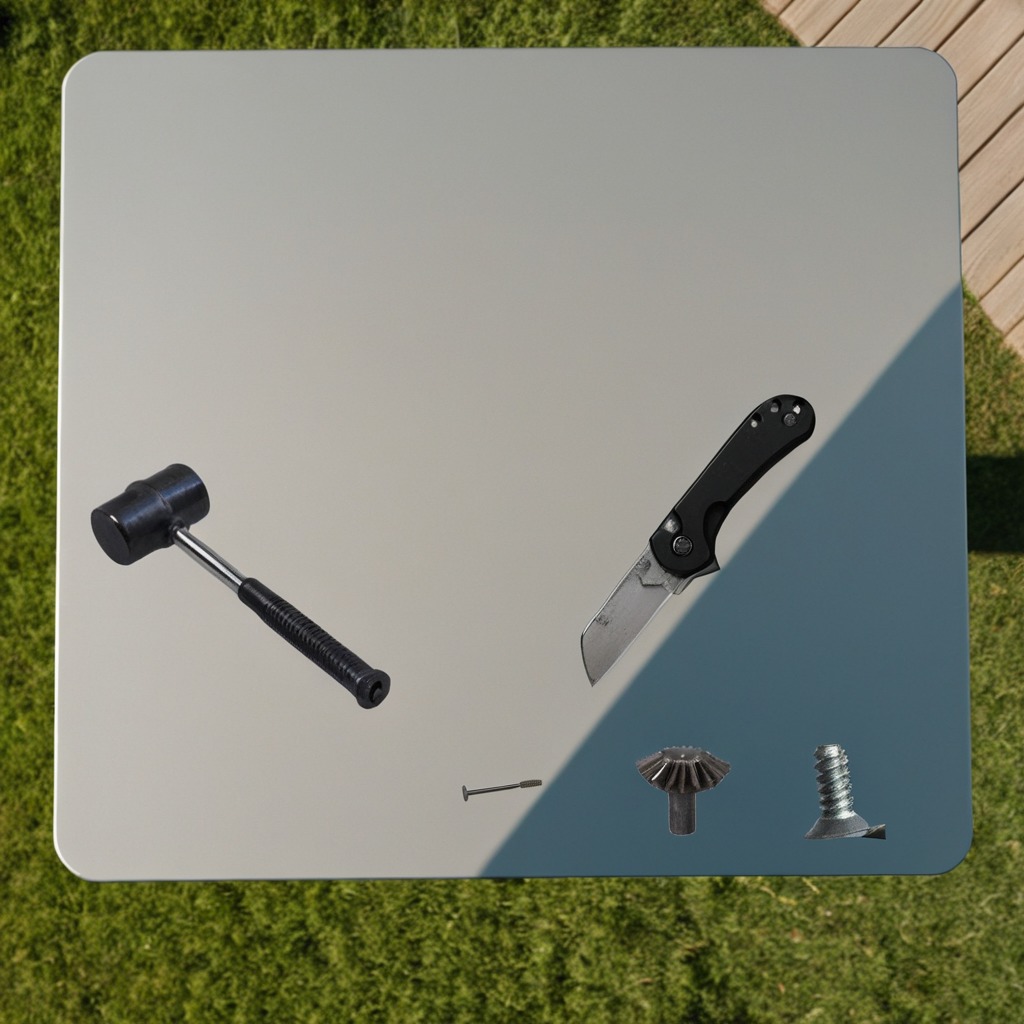
A steel gear with teeth, a utility knife, a metal machine screw, an iron nail, and a hammer are lying on the utility table.